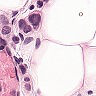
Metastatic tissue present: yes